Question: Actually I want to find the maximum values of the teachers_prefix with the teacher's prefix (for eg: in this case mrs, and the value which is 639471
Input can be found
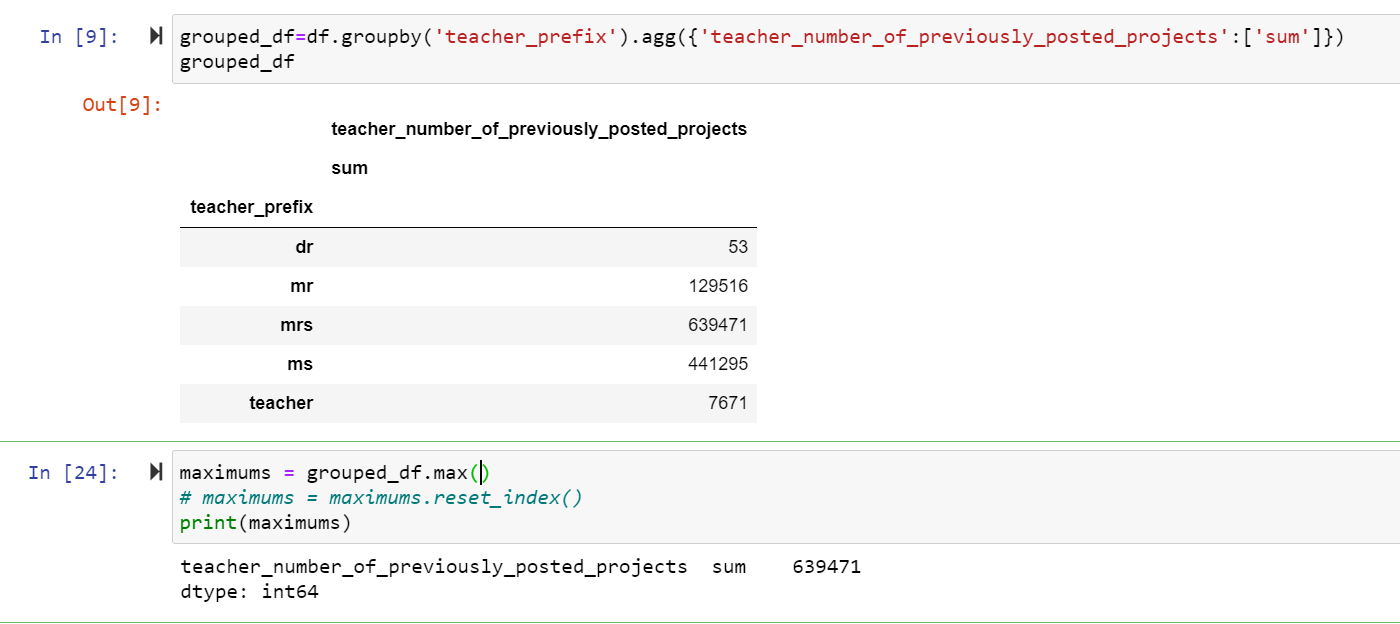
Answer: Try using <URL>. This returns the index of the column/series where you get the max value.
'''
#grouped_df[[grouped_df.idxmax()]] #If series
grouped_df.loc[grouped_df.idxmax()] #If dataFrame
'''
'''
teacher_prefix
mrs 639471
Name: sum, dtype: int64
'''
---
If you want one or more than one rows based on top n largest values -
'''
grouped_df.nlargest(2, 'sum')
'''